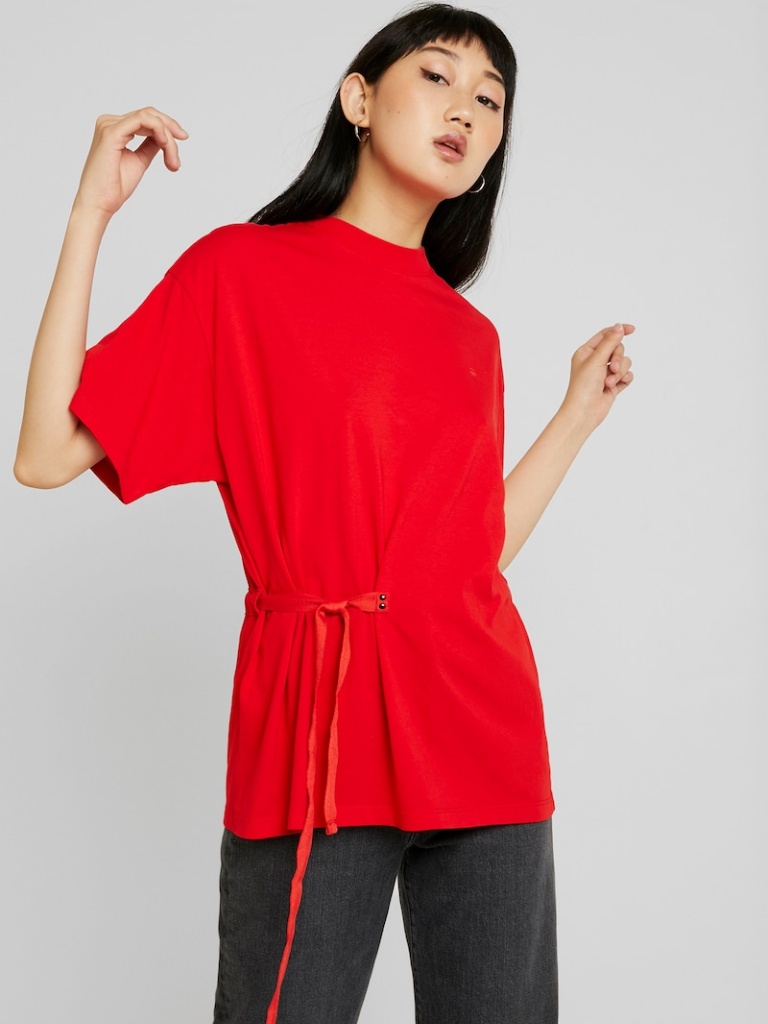
cotton loose short sleeve waist length Untucked crew t-shirt